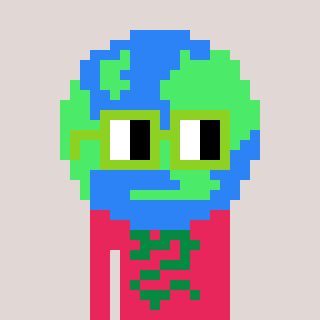
a pixel art character with square light green glasses, a earth-shaped head and a redpinkish-colored body on a warm background